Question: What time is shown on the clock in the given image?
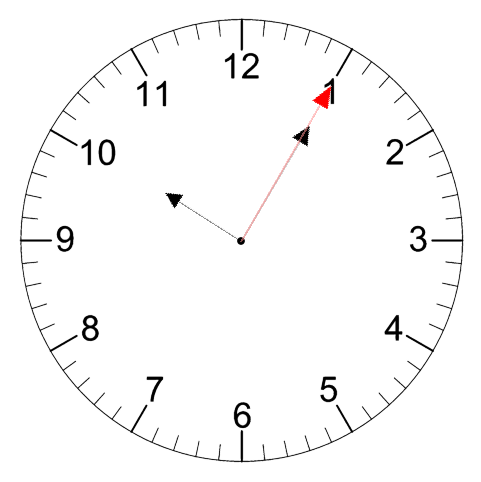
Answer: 10:05:05